Interaction volume radius: 5 \u00c5
Interaction volume height: 10 \u00c5
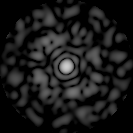
Disorder parameter: 0.8604